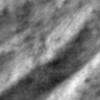
Label: no_change